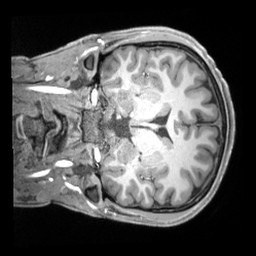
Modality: T1w
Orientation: coronal
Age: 21
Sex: male
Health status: ill
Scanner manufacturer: siemens
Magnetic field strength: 3 T
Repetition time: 2.2 s
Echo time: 0.00218 s